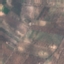
Land use / land cover: PermanentCrop